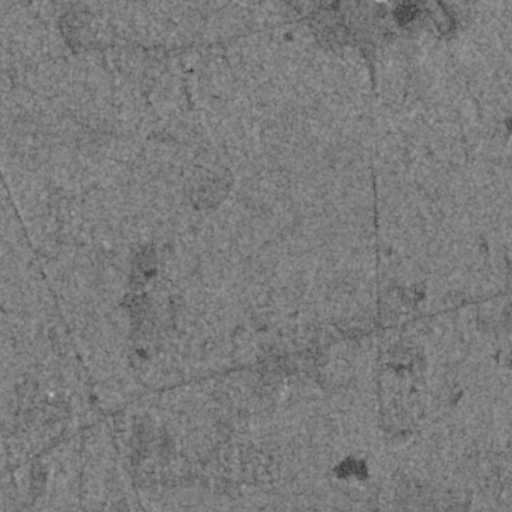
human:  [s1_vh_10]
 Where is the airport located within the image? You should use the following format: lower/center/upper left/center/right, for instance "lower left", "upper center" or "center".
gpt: The airport is located in the upper right of the image.
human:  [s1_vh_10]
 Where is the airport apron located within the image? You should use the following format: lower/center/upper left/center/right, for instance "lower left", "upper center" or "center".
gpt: The airport apron is located in the upper right of the image.
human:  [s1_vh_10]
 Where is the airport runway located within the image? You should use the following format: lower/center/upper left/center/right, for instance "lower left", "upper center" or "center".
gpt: The airport runway is located in the upper right of the image.
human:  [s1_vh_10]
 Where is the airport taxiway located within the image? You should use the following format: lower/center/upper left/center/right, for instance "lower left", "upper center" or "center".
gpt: The airport taxiway is located in the upper right of the image.
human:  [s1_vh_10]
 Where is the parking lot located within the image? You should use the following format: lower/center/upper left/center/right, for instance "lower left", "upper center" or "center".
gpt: The parking lot is located in the upper right of the image.
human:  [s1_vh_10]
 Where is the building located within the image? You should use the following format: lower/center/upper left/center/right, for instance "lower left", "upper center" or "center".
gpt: The building is located in the upper right of the image.
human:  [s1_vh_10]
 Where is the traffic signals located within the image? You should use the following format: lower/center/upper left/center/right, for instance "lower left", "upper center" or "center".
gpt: The traffic signals is located in the center right of the image.
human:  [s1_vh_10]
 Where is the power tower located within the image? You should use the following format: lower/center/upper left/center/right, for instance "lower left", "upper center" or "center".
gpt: There is no power tower in the image.

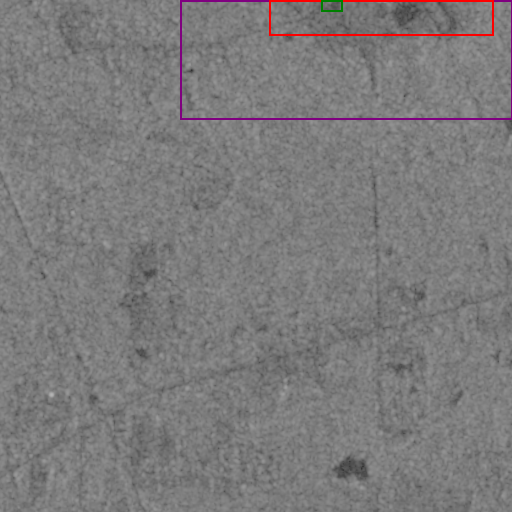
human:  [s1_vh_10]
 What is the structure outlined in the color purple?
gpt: The structure outlined in purple is an airport.
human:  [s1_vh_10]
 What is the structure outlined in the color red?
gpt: The structure outlined in red is an airport apron.
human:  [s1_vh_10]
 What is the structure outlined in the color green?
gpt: The structure outlined in green is a parking lot.
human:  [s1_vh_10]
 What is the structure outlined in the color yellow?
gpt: There is no yellow outline.